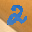
Label: 2